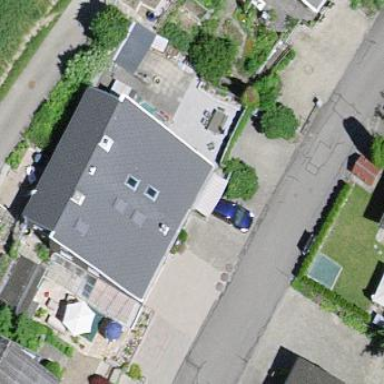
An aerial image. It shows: Residential building.